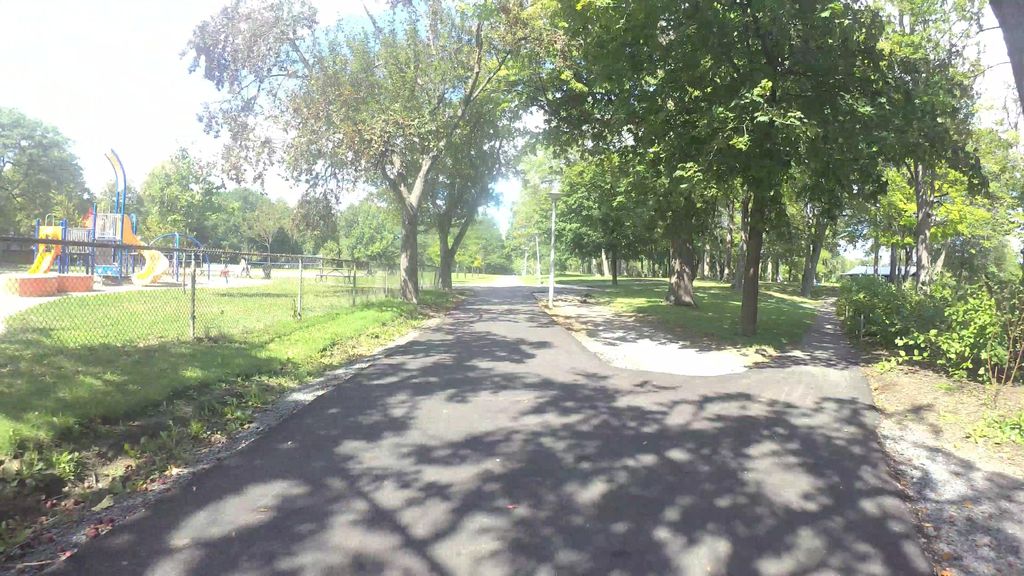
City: montreal